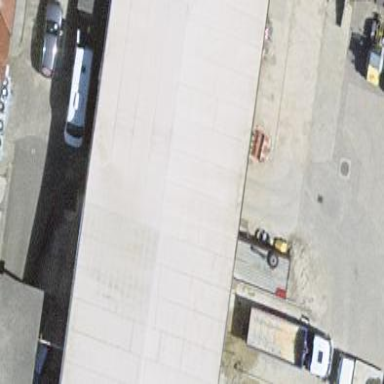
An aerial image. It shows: Warehouse building.